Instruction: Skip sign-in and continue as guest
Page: checkout
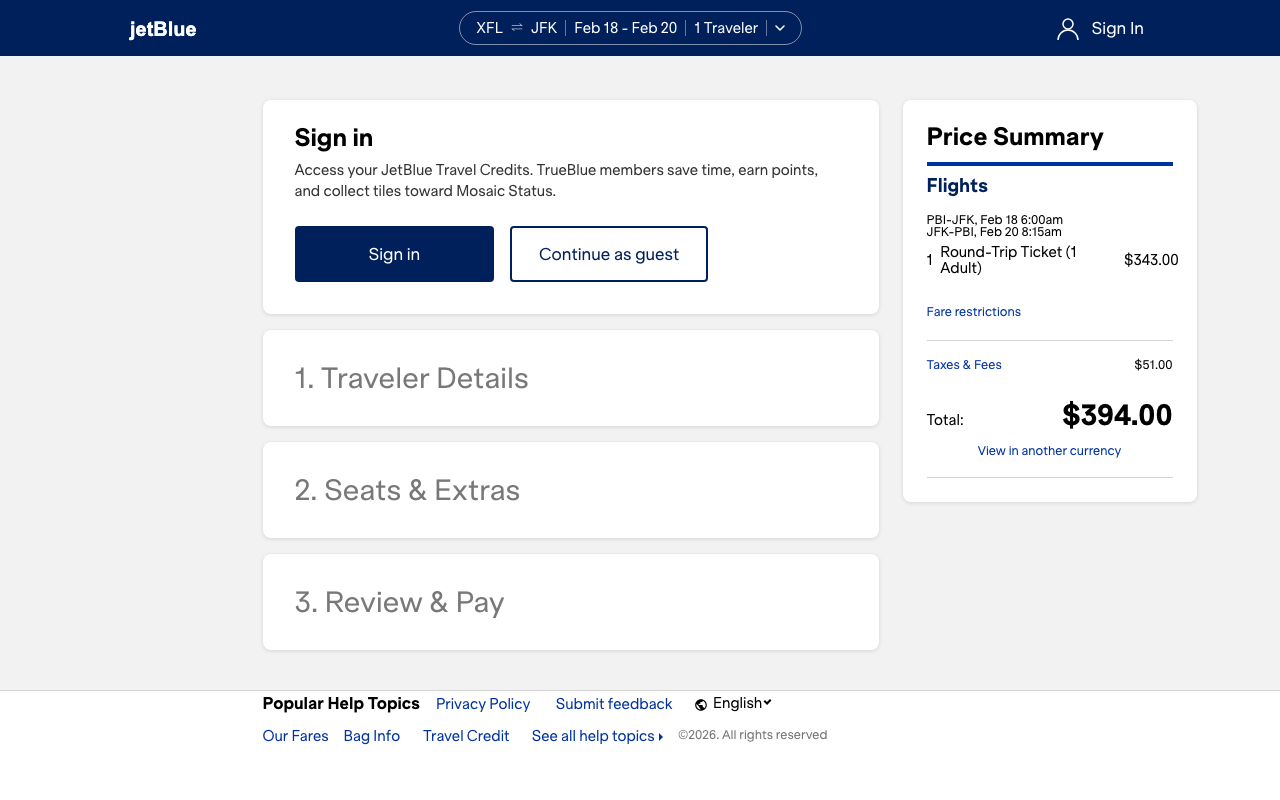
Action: click